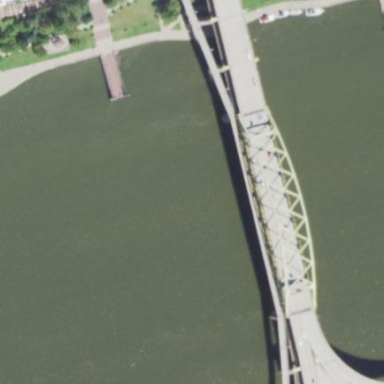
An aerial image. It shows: Arch bridge that is man-made.